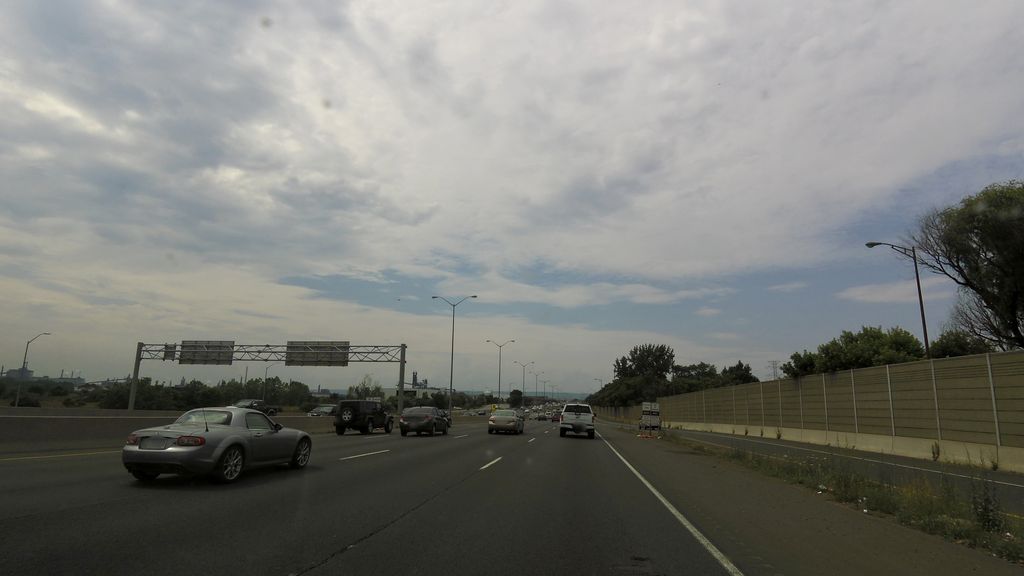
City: hamilton